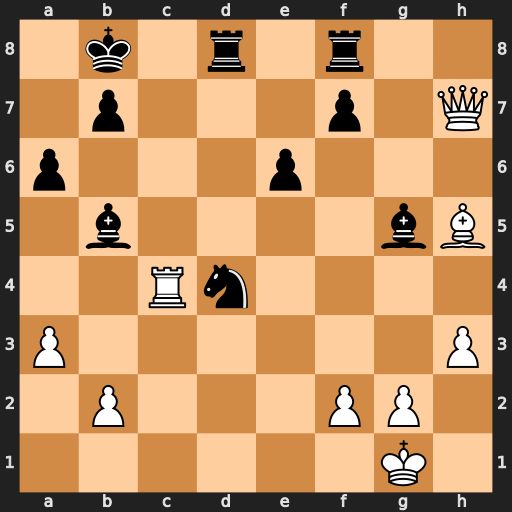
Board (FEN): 1k1r1r2/1p3p1Q/p3p3/1b4bB/2Rn4/P6P/1P3PP1/6K1
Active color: w
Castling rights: -
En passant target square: -
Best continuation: Rxd4 Rxd4 Qg7